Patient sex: F
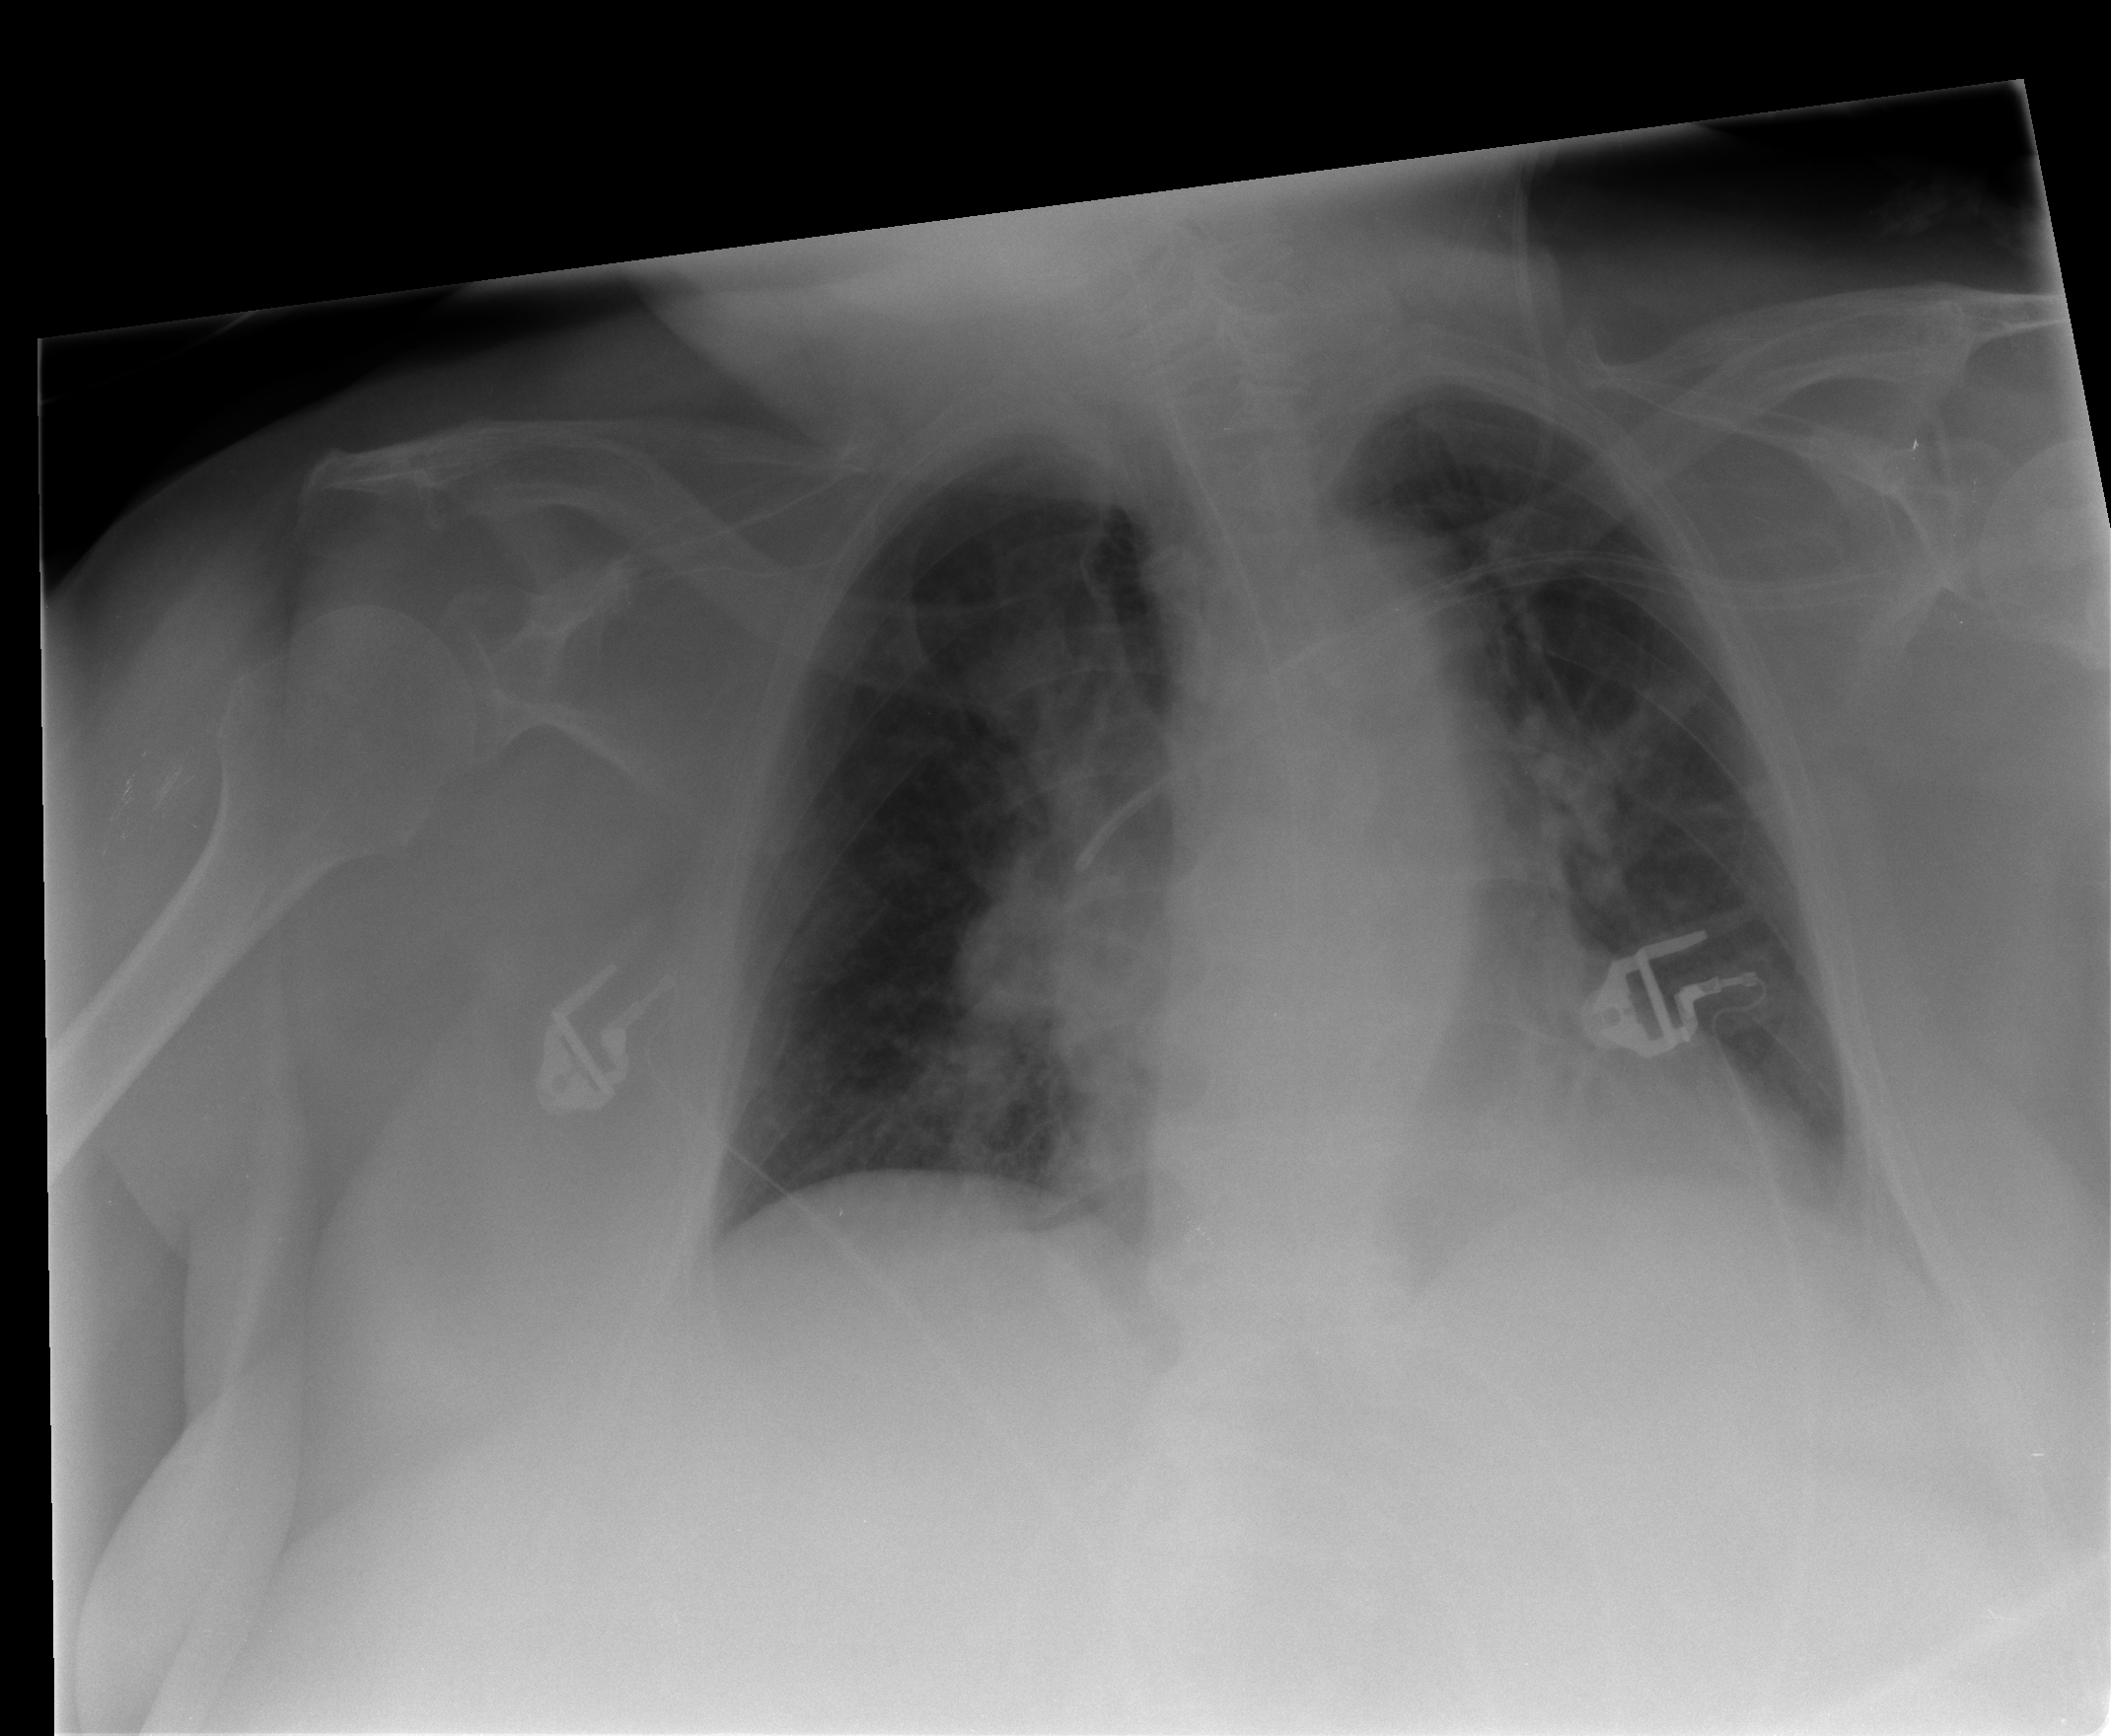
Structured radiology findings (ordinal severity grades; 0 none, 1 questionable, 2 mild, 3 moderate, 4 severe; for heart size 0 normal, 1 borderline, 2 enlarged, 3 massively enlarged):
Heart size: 0
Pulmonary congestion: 2
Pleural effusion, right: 0
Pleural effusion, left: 1
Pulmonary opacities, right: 0
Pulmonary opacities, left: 0
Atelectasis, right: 1
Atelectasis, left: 0